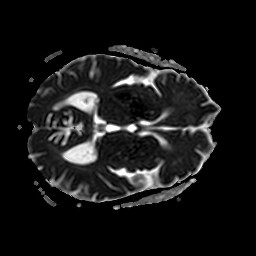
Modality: ADC
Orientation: axial
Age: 58
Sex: female
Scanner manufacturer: philips
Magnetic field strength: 3 T
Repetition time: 3.786 s
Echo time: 0.06104 s